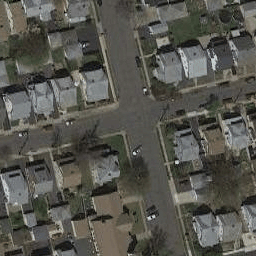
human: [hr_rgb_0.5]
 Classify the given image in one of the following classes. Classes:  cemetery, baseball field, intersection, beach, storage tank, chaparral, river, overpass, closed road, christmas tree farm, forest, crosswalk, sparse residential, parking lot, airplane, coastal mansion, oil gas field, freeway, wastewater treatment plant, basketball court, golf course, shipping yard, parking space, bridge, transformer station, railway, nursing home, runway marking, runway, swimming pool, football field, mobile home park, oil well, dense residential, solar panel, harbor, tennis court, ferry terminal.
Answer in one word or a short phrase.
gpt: intersection